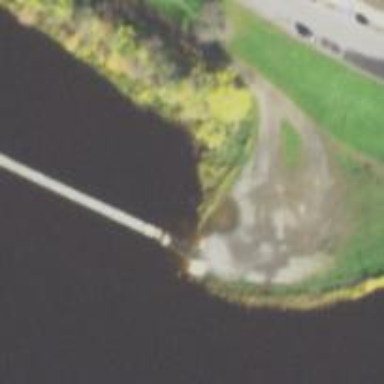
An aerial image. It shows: Slipway on leisure land.